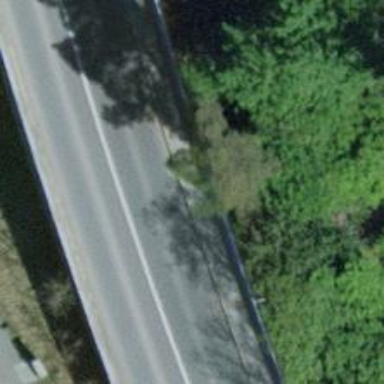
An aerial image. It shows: Secondary road bridge with asphalt surface and designated cycle lane.